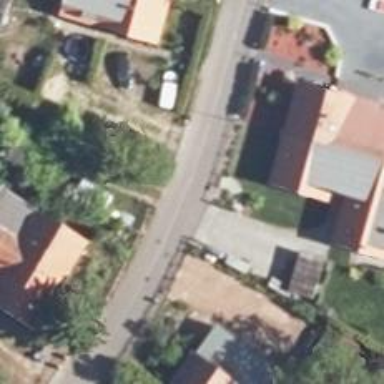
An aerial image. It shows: Residential road.